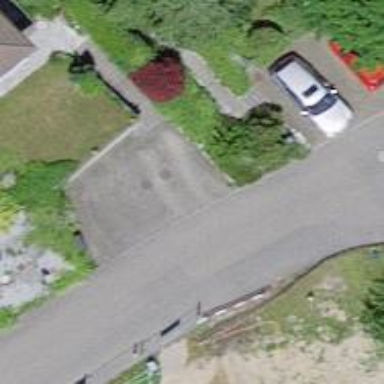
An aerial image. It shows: Residential road with asphalt surface.